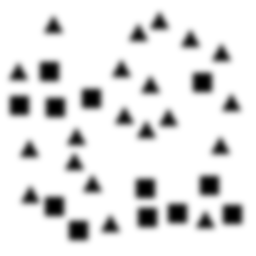
Squares: 12
Triangles: 20
Stars: 0
Total shapes: 32